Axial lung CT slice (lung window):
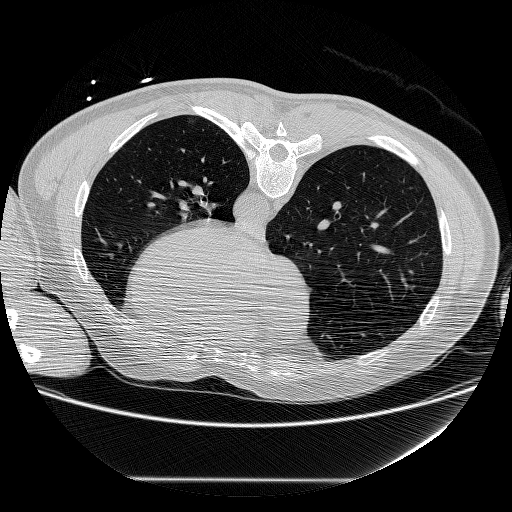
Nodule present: no